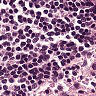
Metastatic tissue present: no